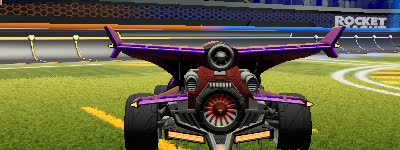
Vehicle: aftershock